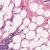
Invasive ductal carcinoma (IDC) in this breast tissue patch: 1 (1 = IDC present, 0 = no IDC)